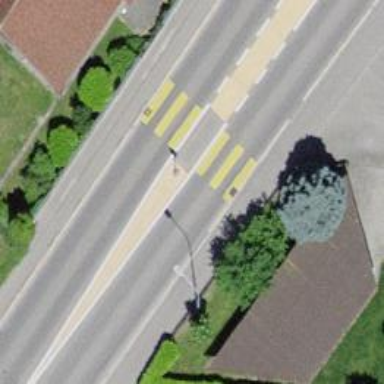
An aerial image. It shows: Marked zebra crossing with island.